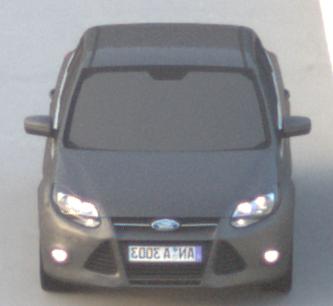
Make: Ford
Model: Focus 1.6 Ti-VCT
Detailed model: Focus (III)
Model produced from: 2011/09
Model produced until: 2014/09
Doors: 5
Color: gray
Road condition: dry road
Daytime: sunrise or sunset
Contrast: low contrast